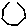
Label: hexagon